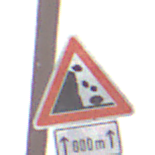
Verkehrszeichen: SteinschlagLinks
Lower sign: LaengeEinerStrecke1
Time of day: MorningAfternoon
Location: Roofed (Urban)
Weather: PartlyCloudy
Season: NotSpecified
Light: Natural